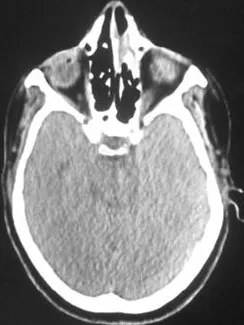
Axial computed tomography (CT) of evaluation showed a near complete response in the nasal cavity.
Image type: radiology (ct)